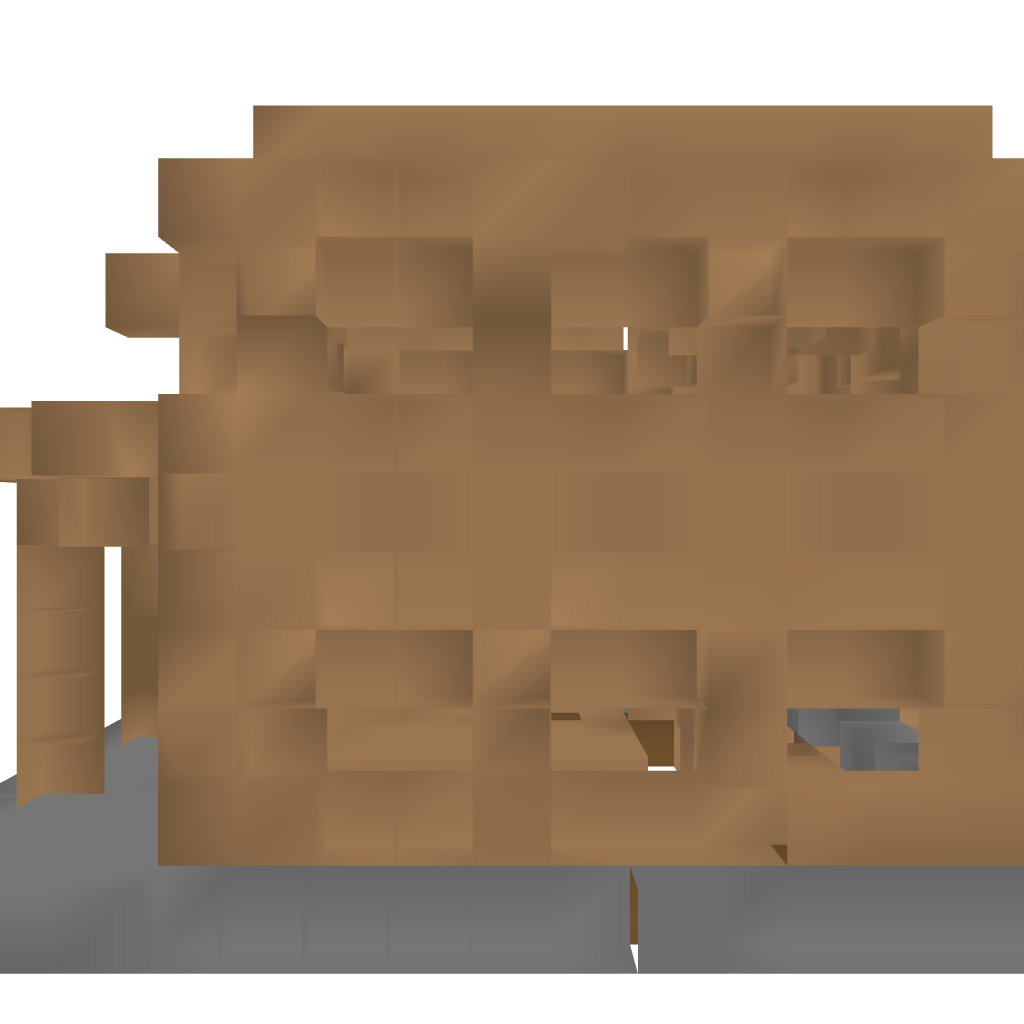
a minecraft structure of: The Hensley Home bad low quality